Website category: sports
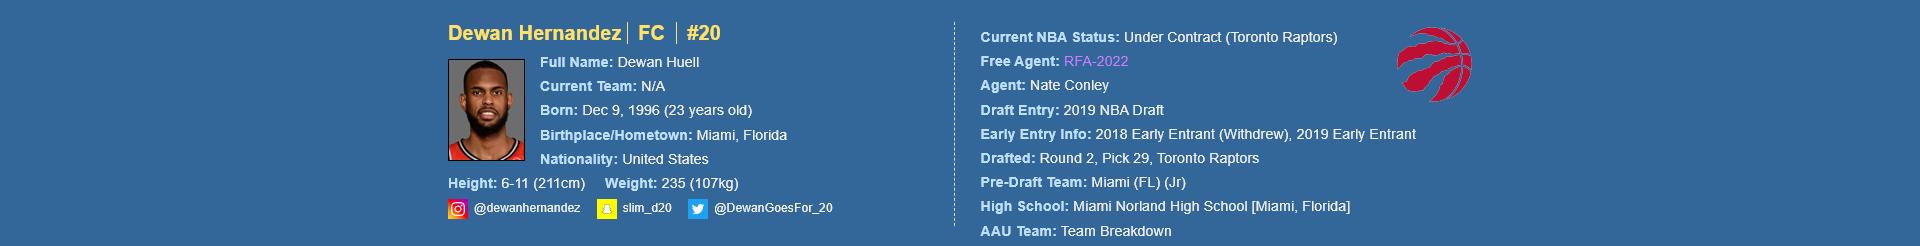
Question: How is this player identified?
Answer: Dewan Hernandez

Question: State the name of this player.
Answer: Dewan Hernandez

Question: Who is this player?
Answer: Dewan Hernandez

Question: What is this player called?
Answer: Dewan Hernandez

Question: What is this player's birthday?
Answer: Dec 9, 1996

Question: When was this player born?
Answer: Dec 9, 1996

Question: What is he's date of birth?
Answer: Dec 9, 1996

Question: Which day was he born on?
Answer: Dec 9, 1996

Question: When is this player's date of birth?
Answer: Dec 9, 1996

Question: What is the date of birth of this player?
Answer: Dec 9, 1996

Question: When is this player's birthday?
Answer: Dec 9, 1996

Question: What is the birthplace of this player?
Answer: Miami, Florida

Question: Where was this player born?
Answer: Miami, Florida

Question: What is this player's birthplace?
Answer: Miami, Florida

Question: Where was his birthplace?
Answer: Miami, Florida

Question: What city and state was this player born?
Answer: Miami, Florida

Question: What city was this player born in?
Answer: Miami, Florida

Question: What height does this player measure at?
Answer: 6-11 (211cm)

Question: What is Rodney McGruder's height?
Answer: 6-11 (211cm)

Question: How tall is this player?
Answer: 6-11 (211cm)

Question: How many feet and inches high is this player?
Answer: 6-11 (211cm)

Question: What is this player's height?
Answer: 6-11 (211cm)

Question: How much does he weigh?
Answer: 235 (107kg)

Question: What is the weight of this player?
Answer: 235 (107kg)

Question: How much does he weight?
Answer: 235 (107kg)

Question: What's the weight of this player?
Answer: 235 (107kg)

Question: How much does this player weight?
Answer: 235 (107kg)

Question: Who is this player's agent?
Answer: Nate Conley

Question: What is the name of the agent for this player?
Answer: Nate Conley

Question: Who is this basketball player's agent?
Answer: Nate Conley

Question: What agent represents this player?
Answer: Nate Conley

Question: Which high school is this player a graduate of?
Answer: Miami Norland High School

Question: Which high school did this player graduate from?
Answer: Miami Norland High School

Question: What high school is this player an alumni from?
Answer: Miami Norland High School

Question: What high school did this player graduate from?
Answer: Miami Norland High School

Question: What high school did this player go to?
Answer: Miami Norland High School

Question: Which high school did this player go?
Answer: Miami Norland High School